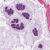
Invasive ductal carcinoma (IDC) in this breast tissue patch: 1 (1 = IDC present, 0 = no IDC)